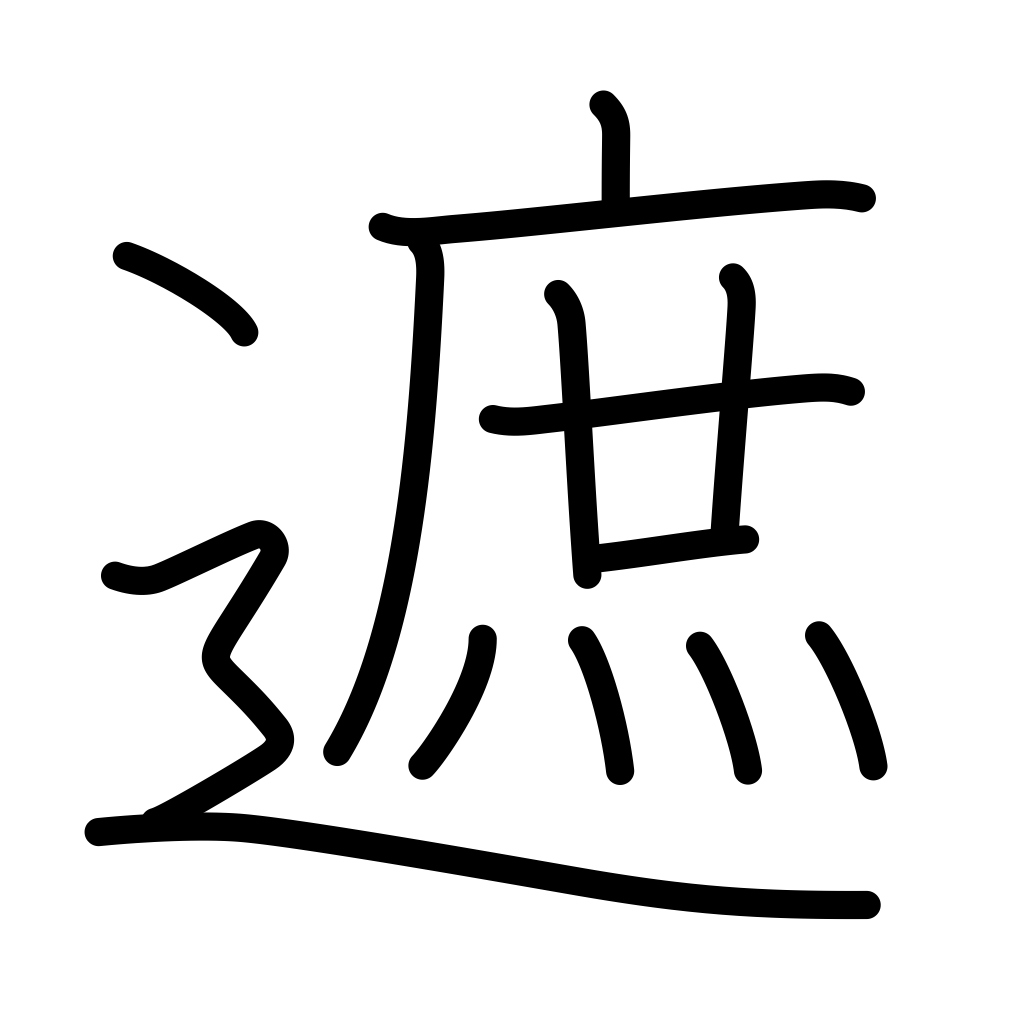
Meaning: intercept, interrupt, obstruct